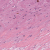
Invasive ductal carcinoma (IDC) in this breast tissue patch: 0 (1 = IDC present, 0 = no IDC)